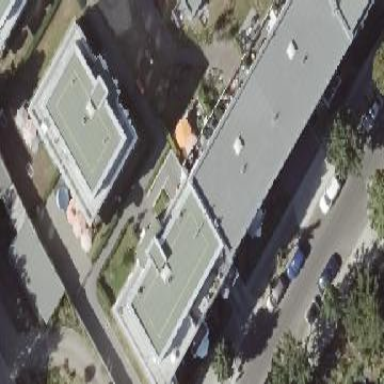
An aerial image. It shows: Apartment building with flat roof.